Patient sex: M
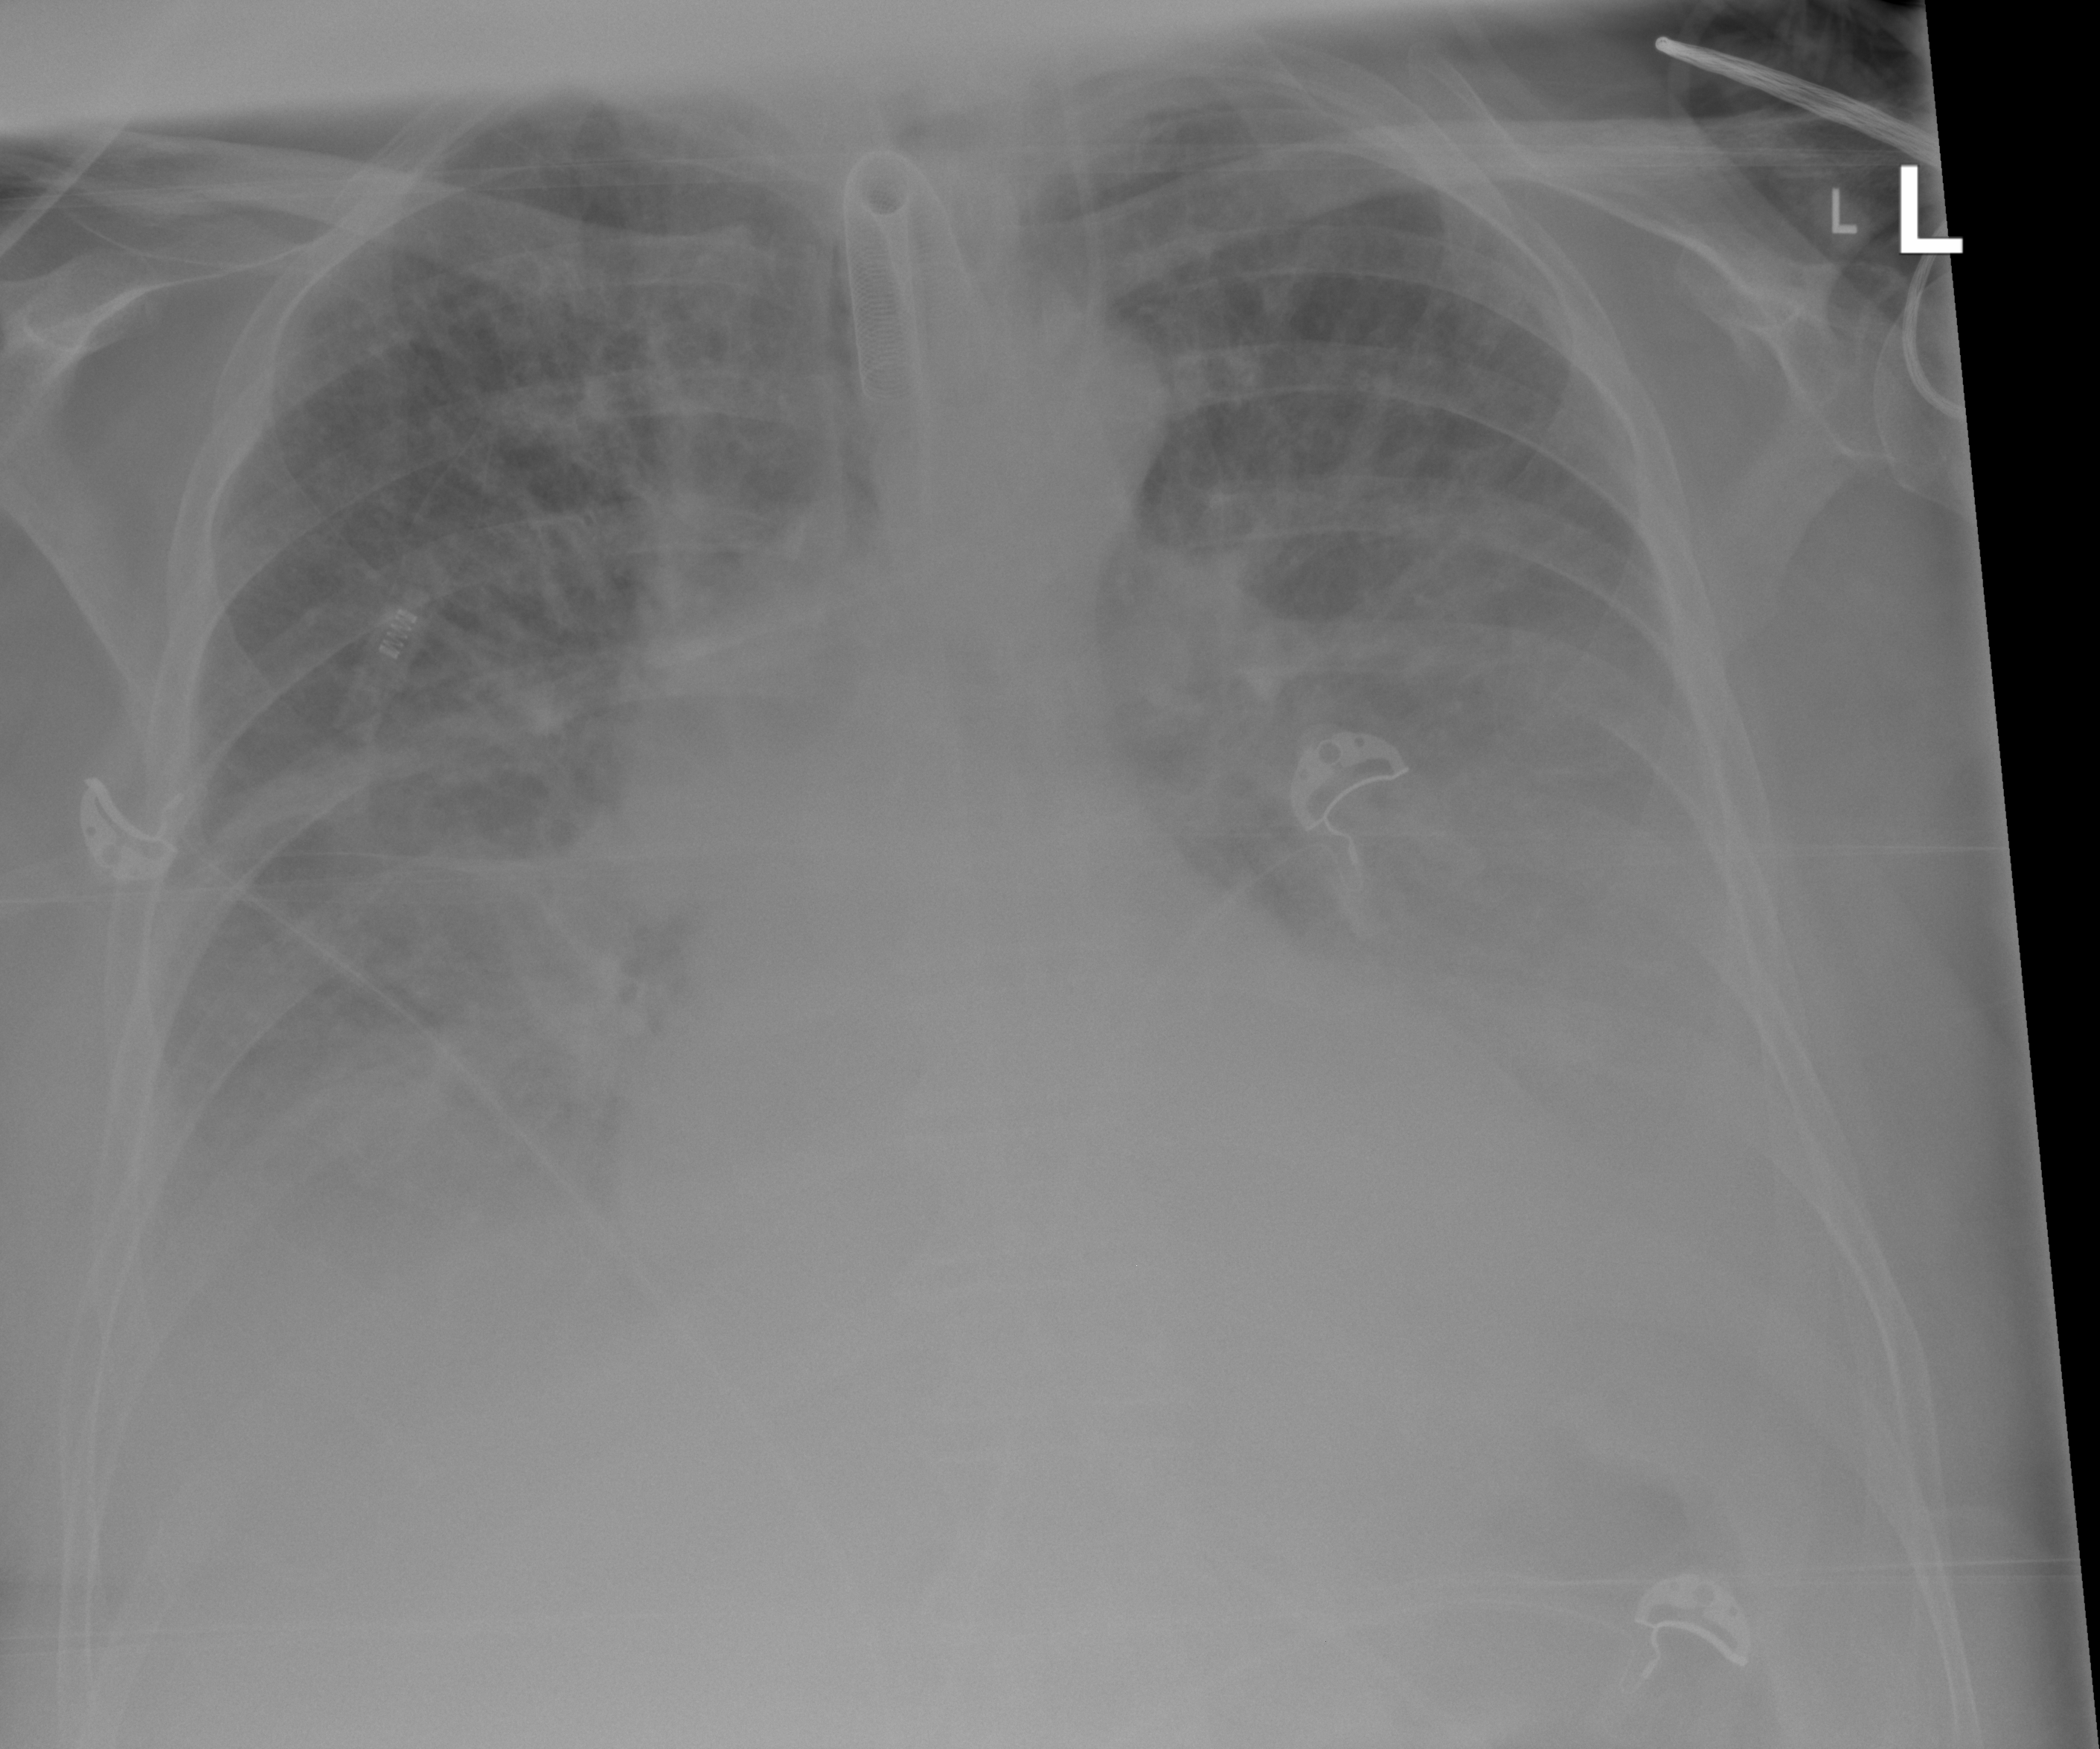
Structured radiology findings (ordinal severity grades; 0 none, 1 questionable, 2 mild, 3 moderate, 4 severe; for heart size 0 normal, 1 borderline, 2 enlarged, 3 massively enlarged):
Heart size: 2
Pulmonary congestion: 2
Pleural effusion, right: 2
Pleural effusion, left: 2
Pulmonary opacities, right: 2
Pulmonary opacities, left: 2
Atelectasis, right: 2
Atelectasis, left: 2